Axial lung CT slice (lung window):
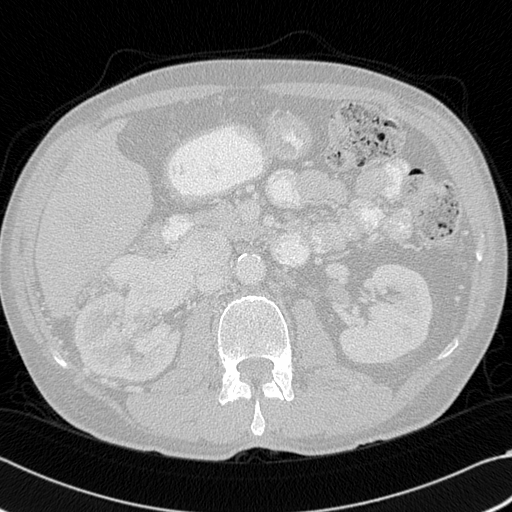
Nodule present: no